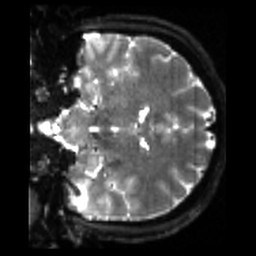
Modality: sbref
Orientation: coronal
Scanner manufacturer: siemens
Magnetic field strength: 3 T
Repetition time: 4 s
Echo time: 0.0594 s